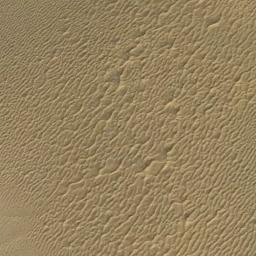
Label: desert